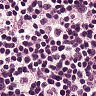
Metastatic tissue present: no